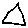
Label: triangle